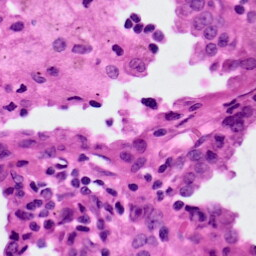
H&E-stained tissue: Lung